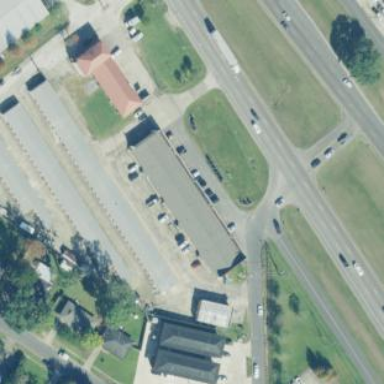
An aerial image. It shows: Retail building.